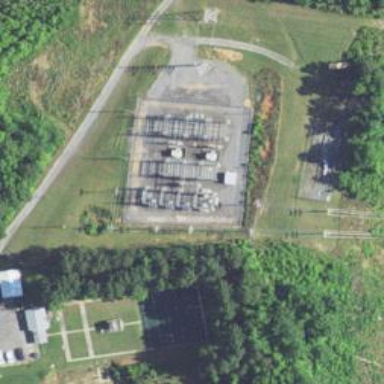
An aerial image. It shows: Distribution power substation secured by fence.